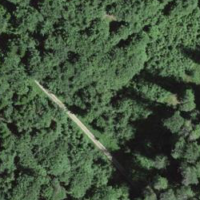
EUNIS habitat code: 44
Species observed at this site:
Angelica sylvestris